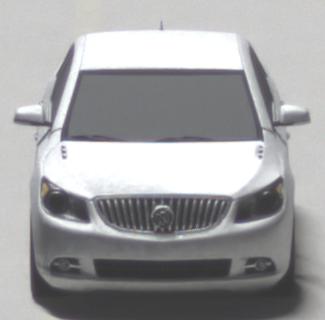
Make: Buick
Model: LaCrosse
Detailed model: Gen. 2
Model produced from: 2009
Model produced until: 2016
Doors: 4
Color: white
Road condition: dry road
Daytime: not specified
Contrast: high contrast